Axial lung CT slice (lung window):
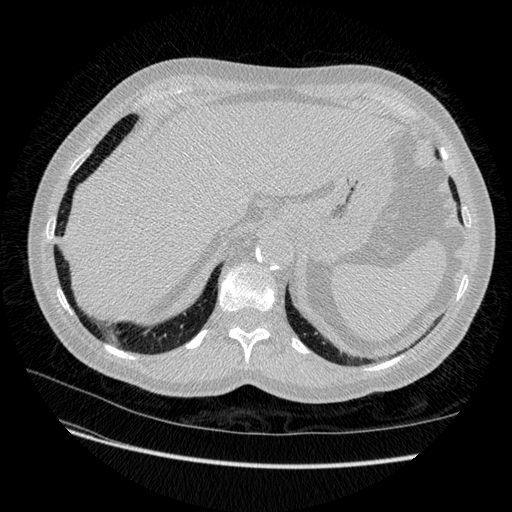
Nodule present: no